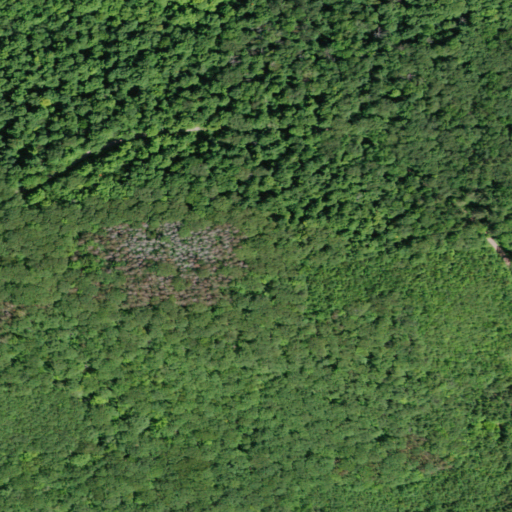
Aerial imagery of mountain in New York named Hubbard Hill containing mixed forest, deciduous forest, and grassland